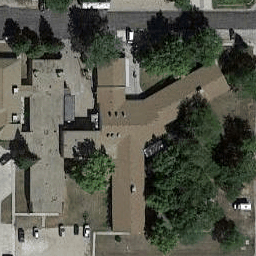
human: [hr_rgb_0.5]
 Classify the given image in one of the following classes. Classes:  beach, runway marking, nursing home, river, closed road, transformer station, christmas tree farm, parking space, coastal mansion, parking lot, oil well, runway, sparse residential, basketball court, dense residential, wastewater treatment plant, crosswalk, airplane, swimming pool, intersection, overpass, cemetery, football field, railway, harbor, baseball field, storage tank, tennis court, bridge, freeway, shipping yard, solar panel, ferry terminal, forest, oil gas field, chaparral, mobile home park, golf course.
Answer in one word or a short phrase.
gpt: nursing home